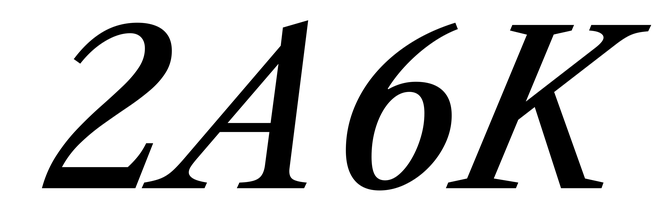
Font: LibreCaslonText-Italic_Medium_Italic